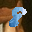
Label: 8